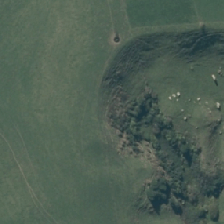
Land cover: deciduous_hardwood